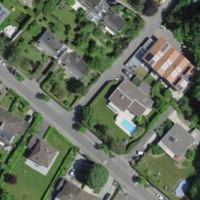
EUNIS habitat code: 55
Species observed at this site:
Potentilla recta